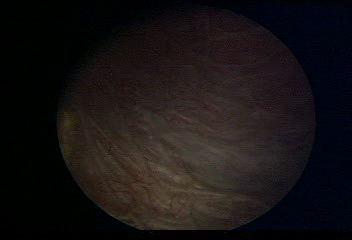
Modality: WLC
Class: Normal mucosa
Bladder cancer association: No